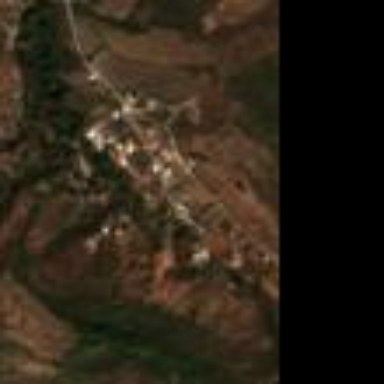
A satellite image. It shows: Rural residential area located in town.